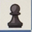
Piece: bP